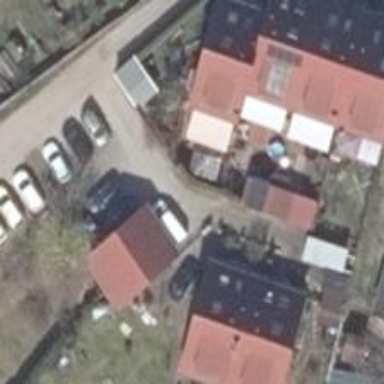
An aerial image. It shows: Gabled roof on residential building.